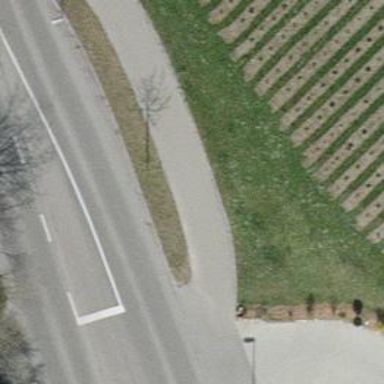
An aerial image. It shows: Asphalt sidewalk path.